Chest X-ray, PA view. Patient: 32 years old, sex F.
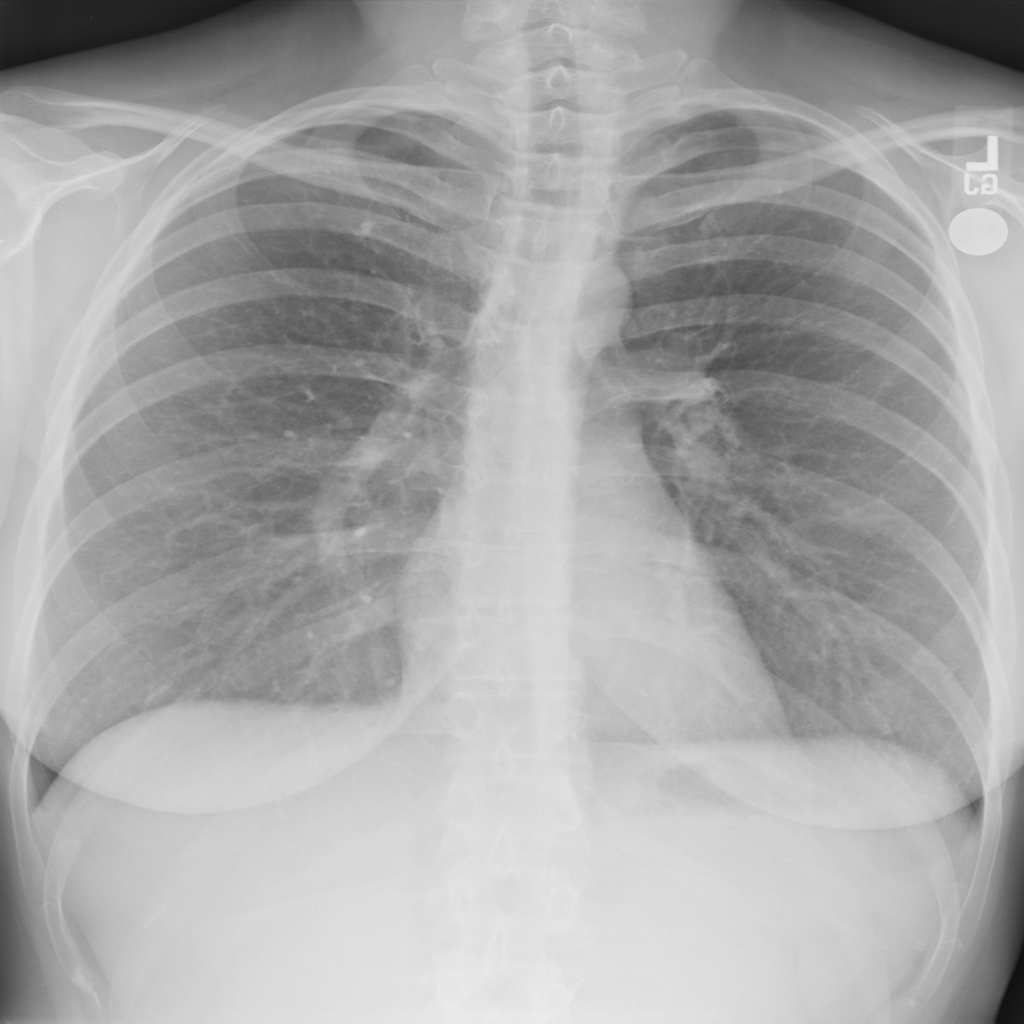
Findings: No Finding